Question: Using Wikipedia API link to get some basic informations about some world known characters.
Example : (About <URL>
This would show as following

I'd like to parse the xml to get such basic informations between '<search></search>' to show it.
here is the code i'm willing to use if it right ~ thanks to <URL> ~
'''
<?PHP
ini_set("user_agent","Mozilla/5.0 (Windows; U; Windows NT 5.1; en-US; rv:1.8.1.1) Gecko/20061204 Firefox/2.0.0.1");
$url = "http://en.wikipedia.org/w/api.php?format=xml&action=query&list=search&srsearch=Richard Maibaum&srlimit=1";
$xml = simplexml_load_file($url);
$extracts = $xml->xpath("/api/query/search");
echo $extracts["0"];
?>
'''
But it failed and gives blank output
So any help ~ thanks
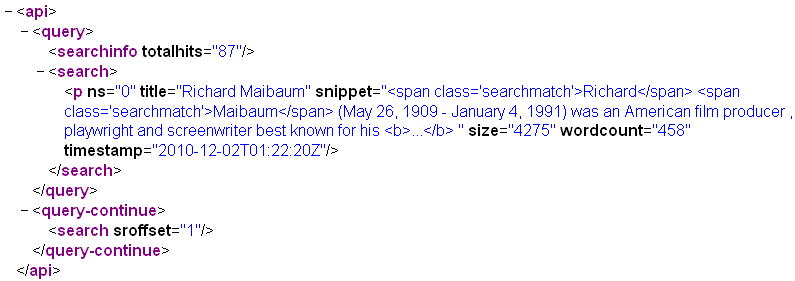
Answer: I am not sure what is your problem, but you can get your search results like this.
'''
strip_tags($extracts[0]->p['snippet']));
'''